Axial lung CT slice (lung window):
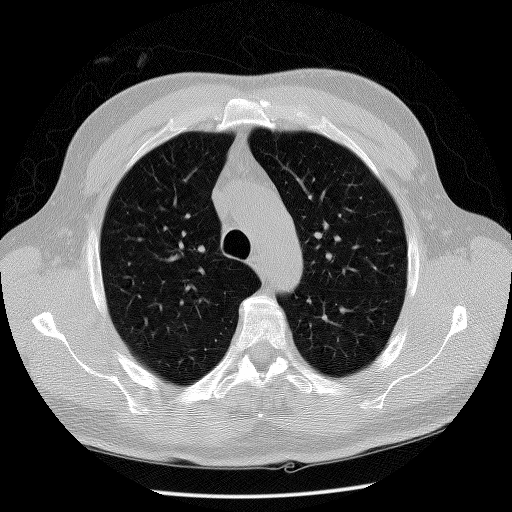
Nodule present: no